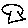
Label: tree